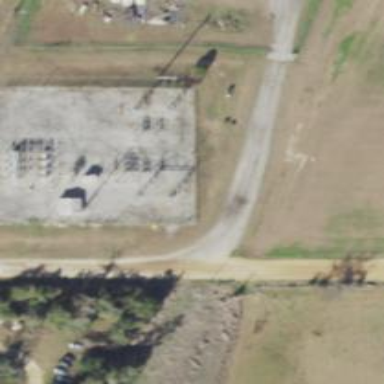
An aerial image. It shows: Outdoor power substation surrounded by fence. The substation is specifically for distribution purposes.